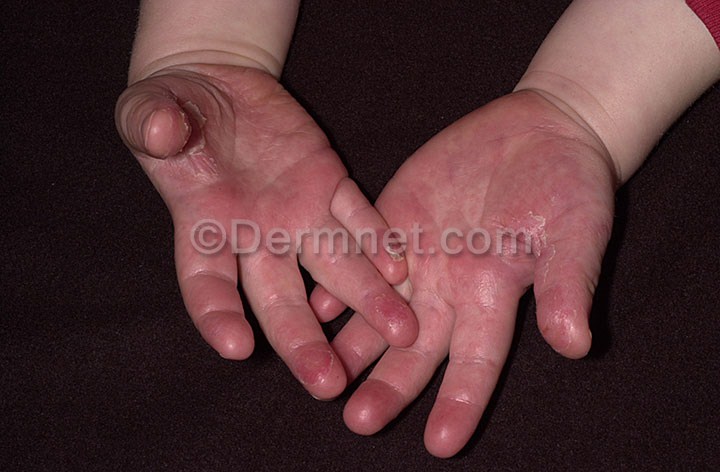
Disease: Exanthems and Drug Eruptions